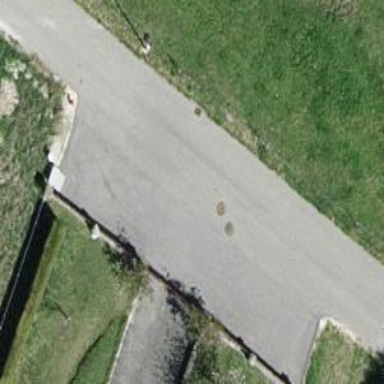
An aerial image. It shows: Smooth asphalt road in residential area.